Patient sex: F
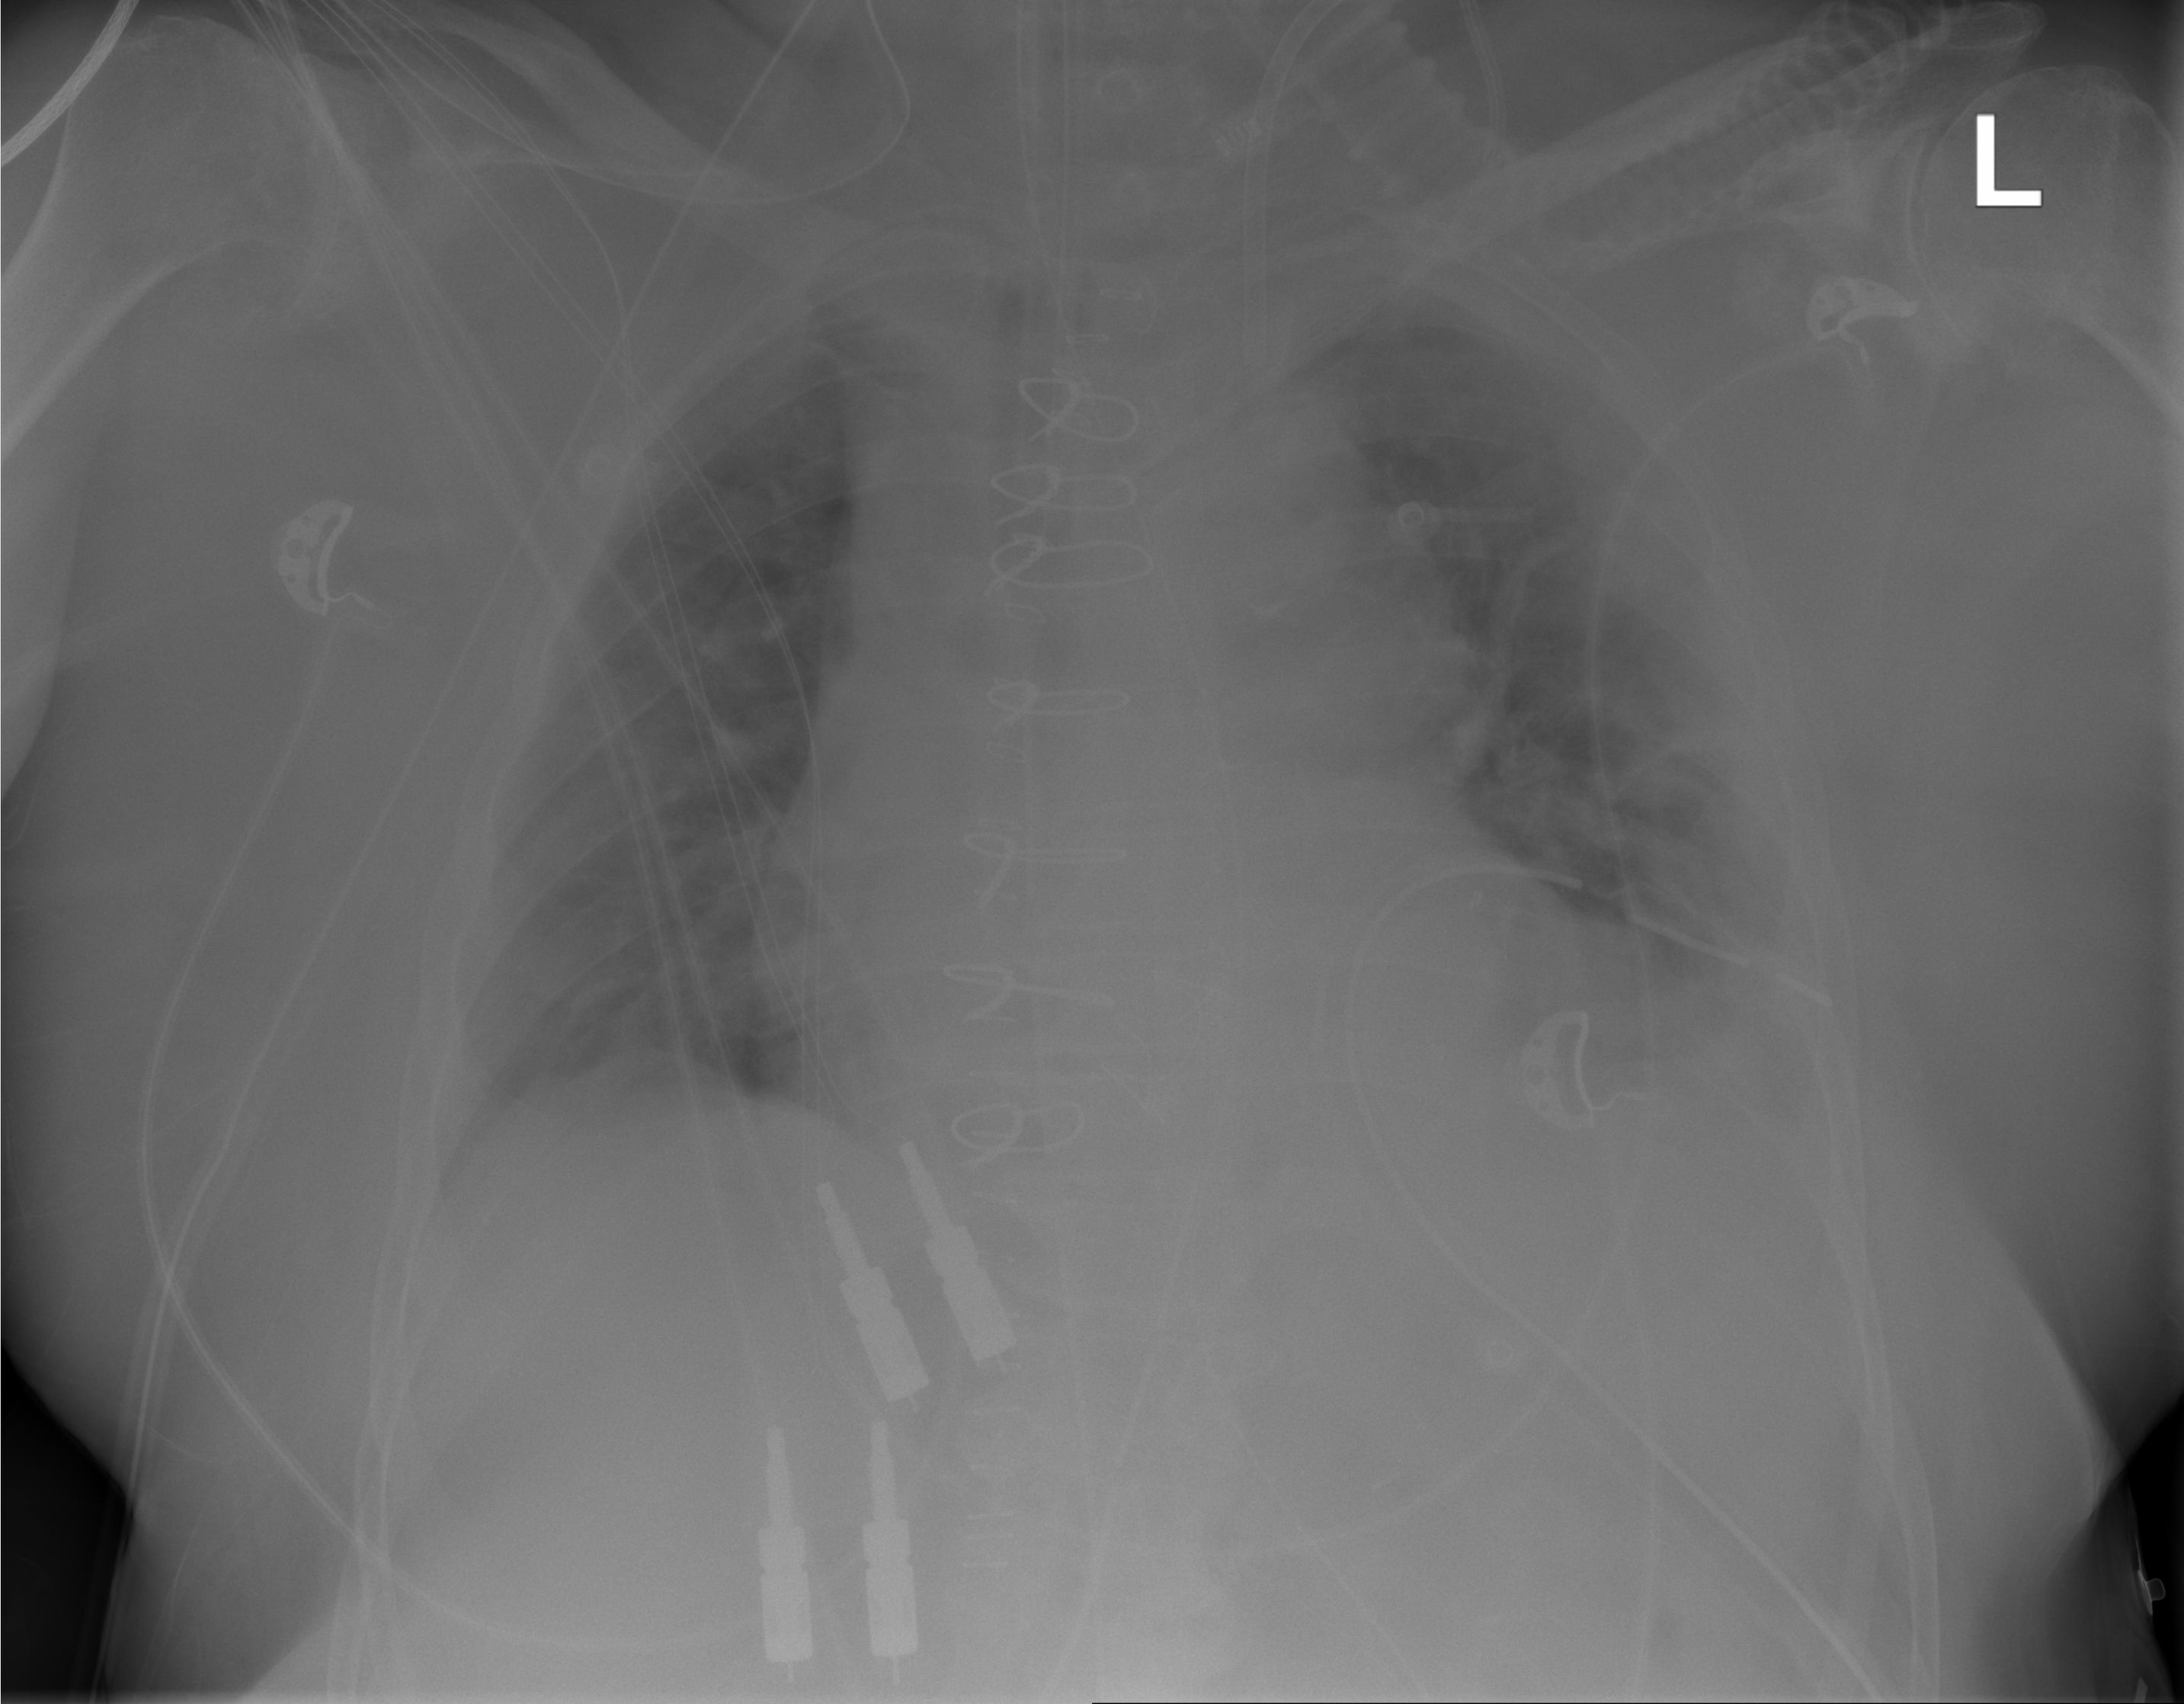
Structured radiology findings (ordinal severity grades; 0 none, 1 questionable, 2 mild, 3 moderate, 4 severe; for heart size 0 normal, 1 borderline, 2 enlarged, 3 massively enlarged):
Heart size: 2
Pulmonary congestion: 2
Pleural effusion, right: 0
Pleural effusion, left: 2
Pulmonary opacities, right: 0
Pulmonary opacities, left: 0
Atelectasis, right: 2
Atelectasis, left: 2